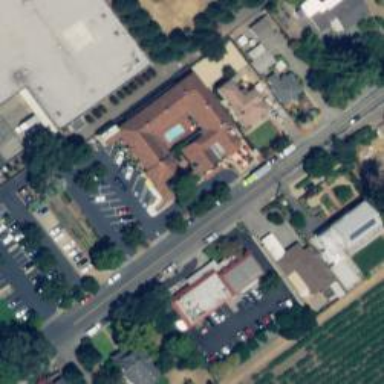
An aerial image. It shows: Hotel building.